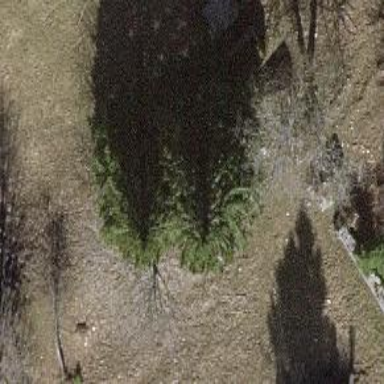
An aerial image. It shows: Beautiful tree in nature.